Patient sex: M
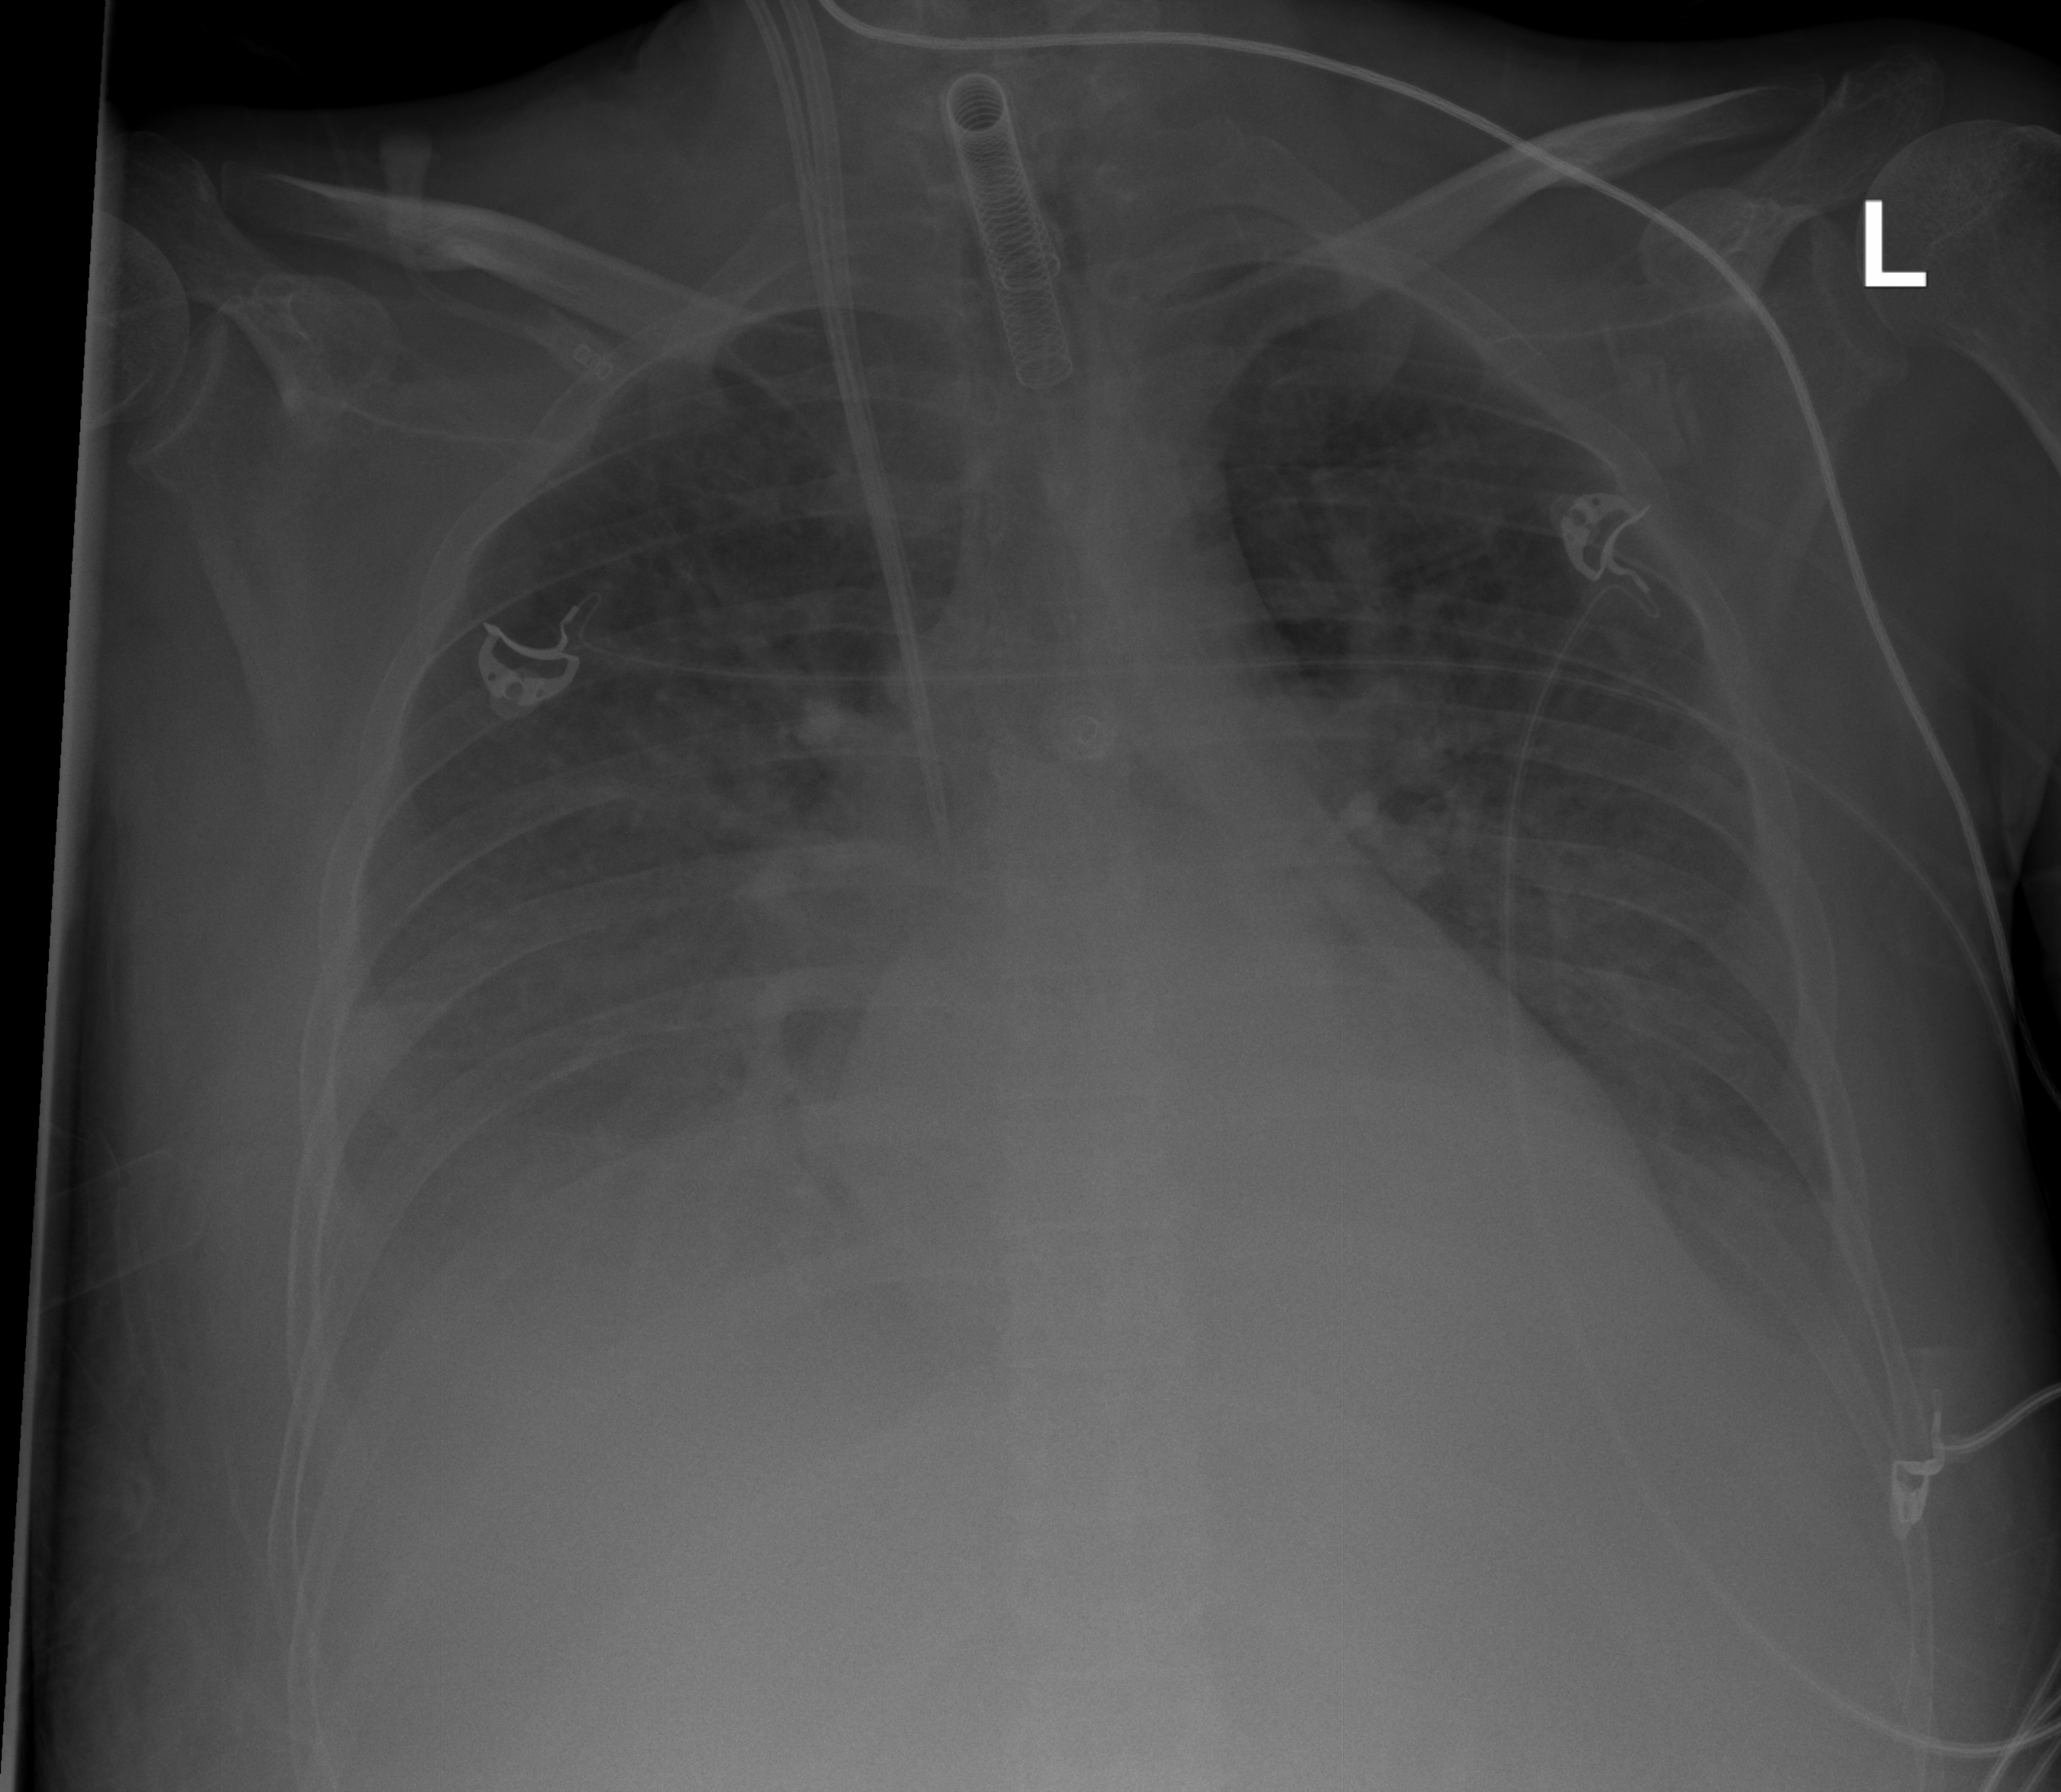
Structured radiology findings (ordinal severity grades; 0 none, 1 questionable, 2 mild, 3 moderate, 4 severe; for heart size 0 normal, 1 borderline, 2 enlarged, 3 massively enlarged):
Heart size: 1
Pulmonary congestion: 3
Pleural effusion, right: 3
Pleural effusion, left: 2
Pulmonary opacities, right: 3
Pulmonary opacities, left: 2
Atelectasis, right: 3
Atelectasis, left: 2